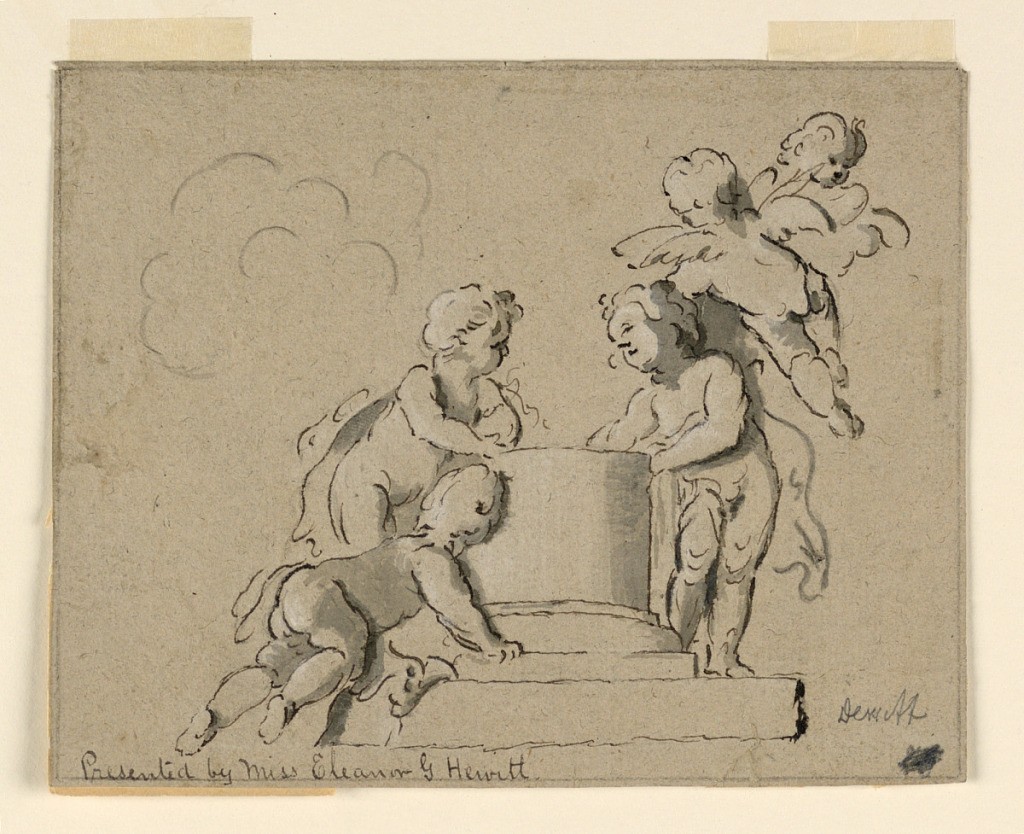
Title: Design for a Painting, Five Putti
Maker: Jacob de Wit, 1695 – 1754
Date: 1725–1754
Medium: Black chalk, pen and ink, brush and gray watercolor, brush and white gouache on brown paper, mounted
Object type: Drawing
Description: Three surround the fragment of a column, two fly. Framing chalk line.